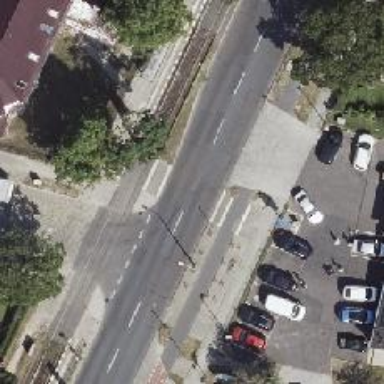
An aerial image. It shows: Unmarked footway crossing with traffic island.